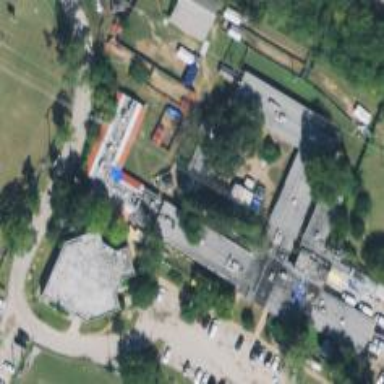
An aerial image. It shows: Animal shelter.